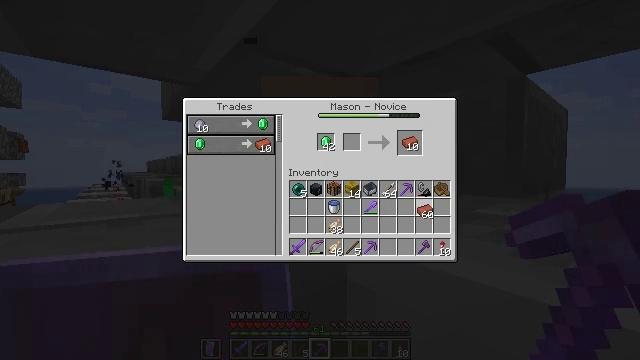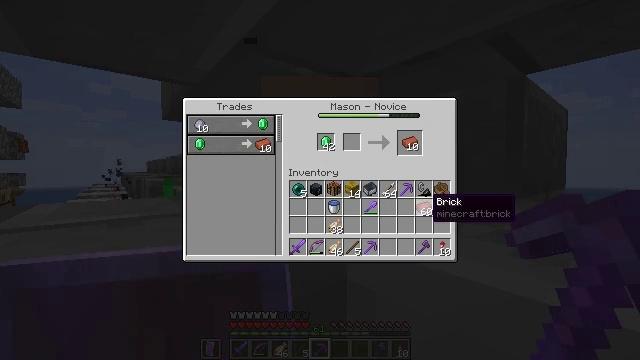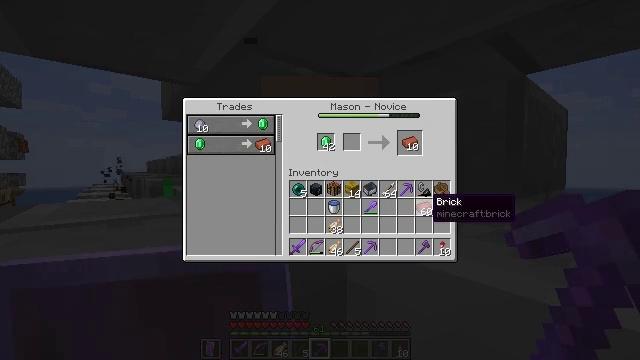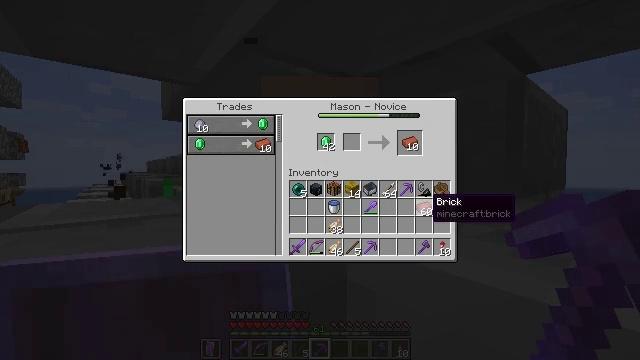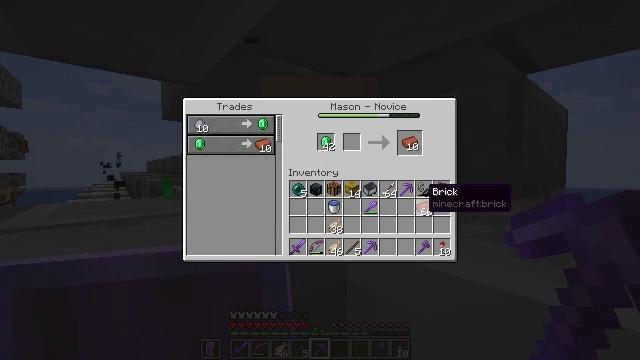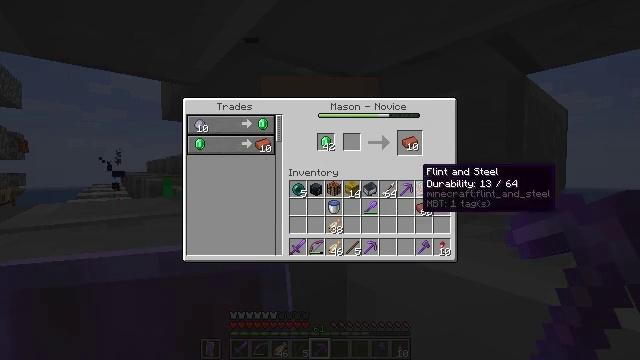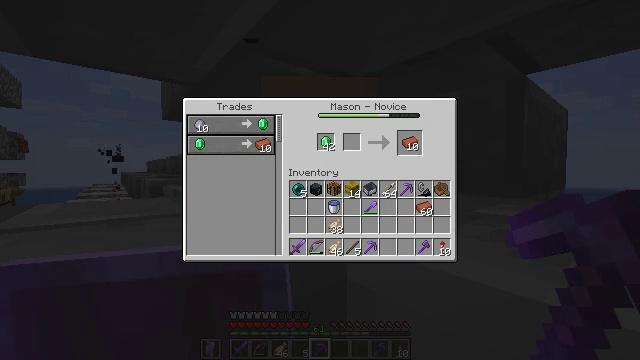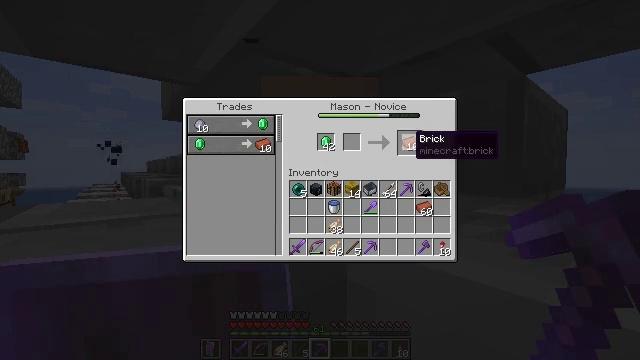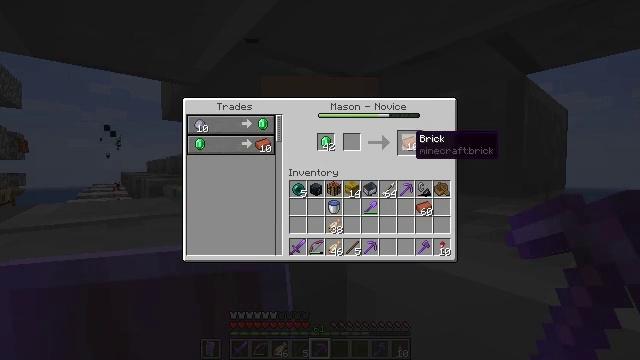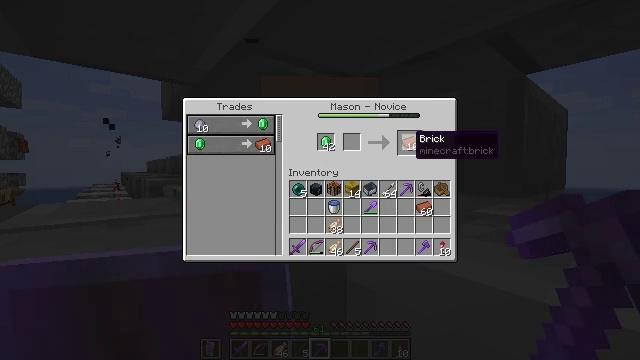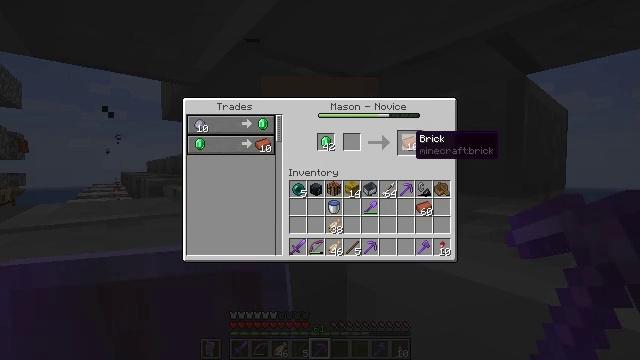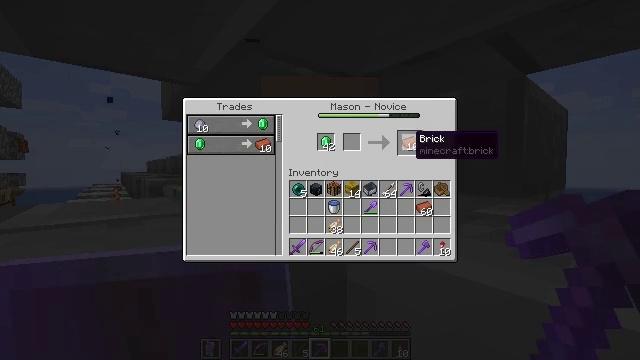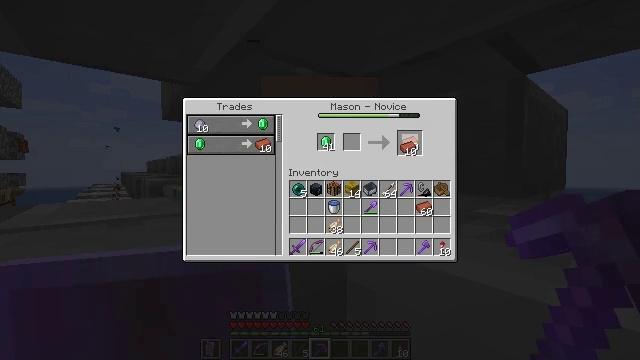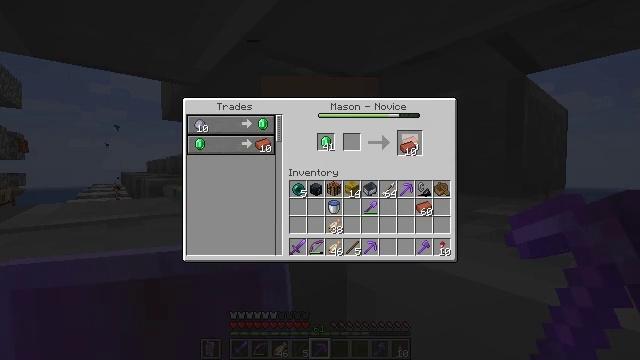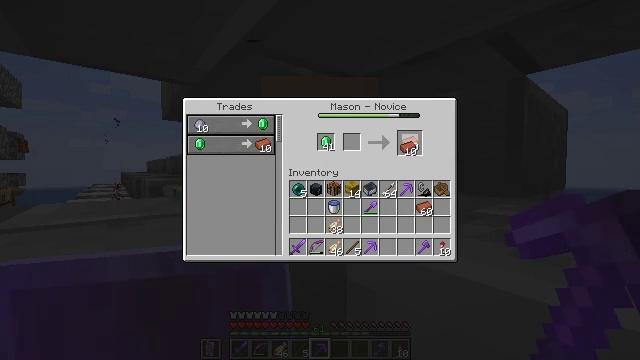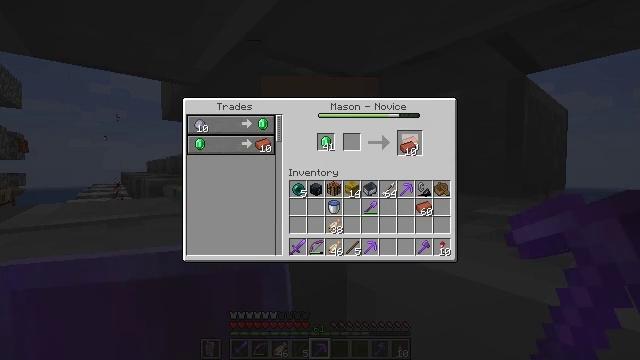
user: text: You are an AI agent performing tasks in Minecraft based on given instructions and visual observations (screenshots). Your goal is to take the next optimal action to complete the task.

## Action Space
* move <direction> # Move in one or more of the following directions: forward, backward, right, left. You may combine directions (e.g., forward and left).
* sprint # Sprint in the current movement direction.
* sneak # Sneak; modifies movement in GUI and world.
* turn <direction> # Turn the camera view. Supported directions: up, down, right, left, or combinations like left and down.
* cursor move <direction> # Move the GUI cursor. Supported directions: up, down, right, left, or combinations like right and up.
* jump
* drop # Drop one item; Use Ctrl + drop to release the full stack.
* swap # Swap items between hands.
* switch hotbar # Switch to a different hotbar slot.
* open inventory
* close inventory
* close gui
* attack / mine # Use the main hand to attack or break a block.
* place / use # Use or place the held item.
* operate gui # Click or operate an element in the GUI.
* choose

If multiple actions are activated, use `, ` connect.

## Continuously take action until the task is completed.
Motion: motion action
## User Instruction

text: Use clay to craft a brick.
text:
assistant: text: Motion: no_op
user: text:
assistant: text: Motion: no_op
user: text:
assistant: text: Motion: no_op
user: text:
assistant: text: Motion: turn up
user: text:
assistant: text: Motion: turn up
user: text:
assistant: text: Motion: turn up
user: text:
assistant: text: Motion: turn up
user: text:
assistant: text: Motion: no_op
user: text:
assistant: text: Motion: no_op
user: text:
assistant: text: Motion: no_op
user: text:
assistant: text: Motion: no_op
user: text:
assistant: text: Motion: attack / mine
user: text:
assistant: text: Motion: attack / mine
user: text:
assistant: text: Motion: attack / mine
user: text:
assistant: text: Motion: no_op
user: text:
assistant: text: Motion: no_op
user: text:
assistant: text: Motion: no_op
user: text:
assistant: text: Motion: no_op
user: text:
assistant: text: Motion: turn right and down
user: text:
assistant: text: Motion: turn right and down
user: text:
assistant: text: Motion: no_op
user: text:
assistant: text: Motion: turn down
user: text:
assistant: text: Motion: no_op
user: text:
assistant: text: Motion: no_op
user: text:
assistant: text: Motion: no_op
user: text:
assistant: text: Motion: no_op
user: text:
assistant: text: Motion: no_op
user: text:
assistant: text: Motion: no_op
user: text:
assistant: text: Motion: no_op
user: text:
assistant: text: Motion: attack / mine